Field crop: tomato
Growth stage: 2
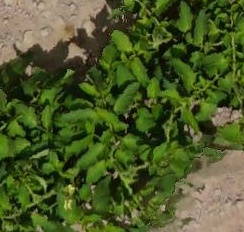
Species: tomato